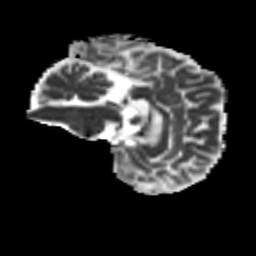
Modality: MD
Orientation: sagittal
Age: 55
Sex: male
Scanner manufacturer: siemens
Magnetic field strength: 3 T
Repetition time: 8.6 s
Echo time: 0.095 s